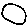
Label: moon